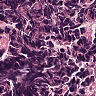
Metastatic tissue present: no